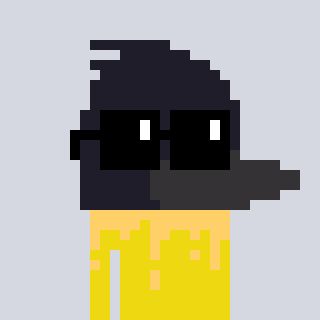
a pixel art character with square black sunglasses, a raven-shaped head and a yellow-colored body on a cool background